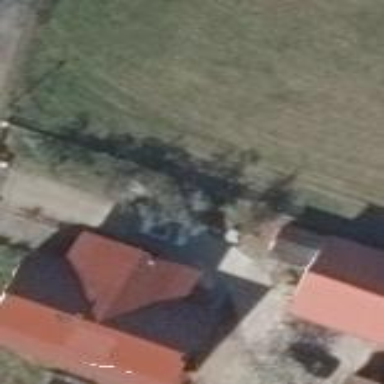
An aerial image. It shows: Residential building with gabled roof.